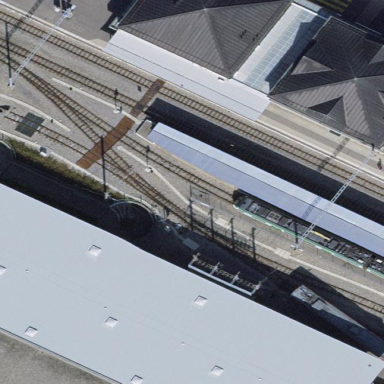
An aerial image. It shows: Platform for public transport and railway.